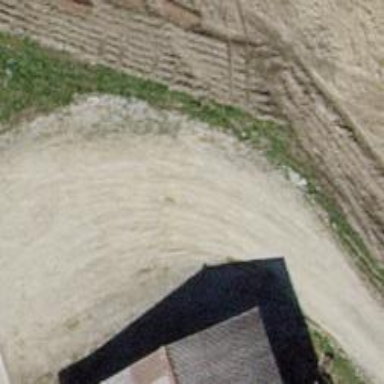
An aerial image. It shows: Service road with pebblestone surface.